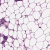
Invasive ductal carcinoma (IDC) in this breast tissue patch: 0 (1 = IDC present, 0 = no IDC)